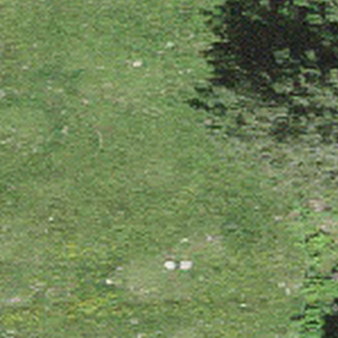
Label: other